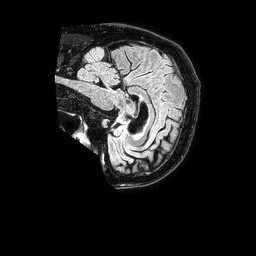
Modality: FLAIR
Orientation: sagittal
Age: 59
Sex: male
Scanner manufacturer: philips
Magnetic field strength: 1.5 T
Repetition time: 4.8 s
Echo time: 0.3 s